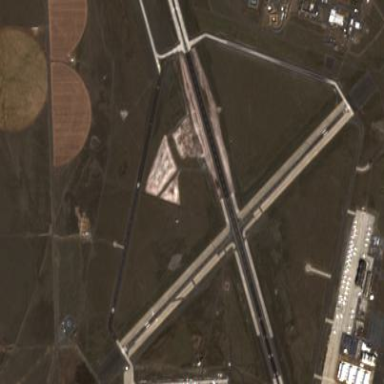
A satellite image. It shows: Area designated as runway within airport.